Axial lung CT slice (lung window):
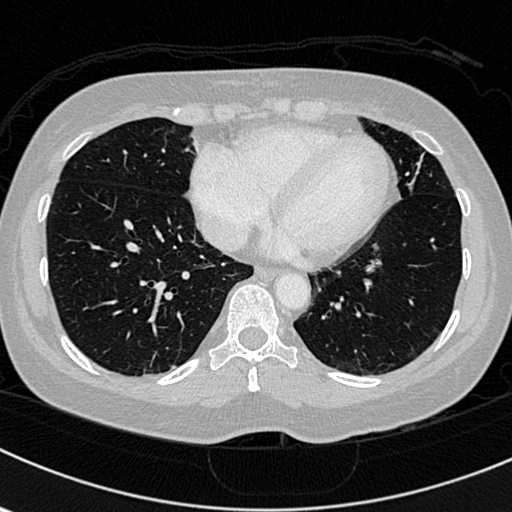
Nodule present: no